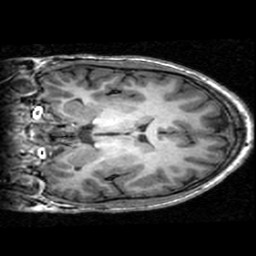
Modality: T1w
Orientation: coronal
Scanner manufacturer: ge
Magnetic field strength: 3 T
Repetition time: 0.009036 s
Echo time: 0.00184 s